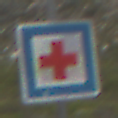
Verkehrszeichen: ErsteHilfe
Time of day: Midday
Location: Outdoor (Nature)
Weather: Overcast
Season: NotSpecified
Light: Natural